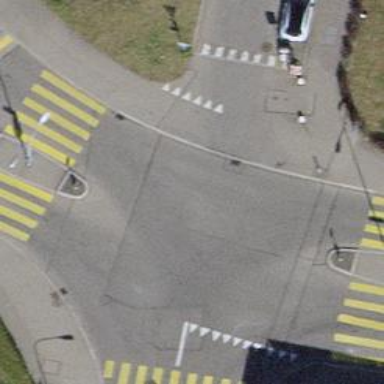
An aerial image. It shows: Unmarked crossing with traffic calming table on the road.